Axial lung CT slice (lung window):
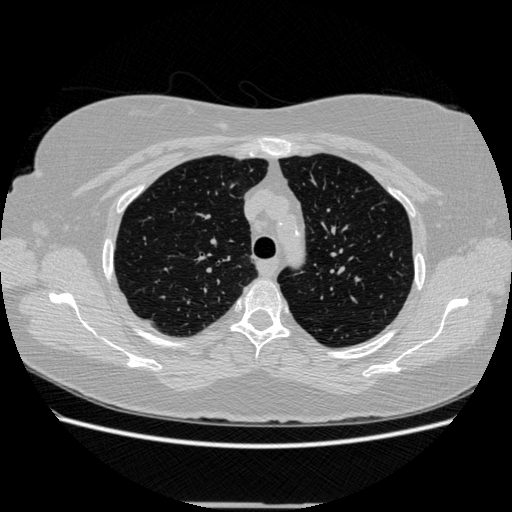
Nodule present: no